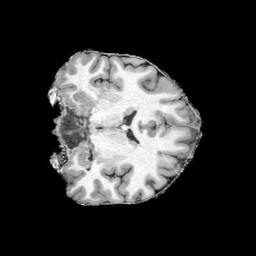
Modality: UNIT1
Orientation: coronal